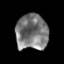
Tissue: prostate
Cell type: T cells
Senescence score: 0.3416
Nuclear area (px): 1126
Mean DAPI intensity: 122.606